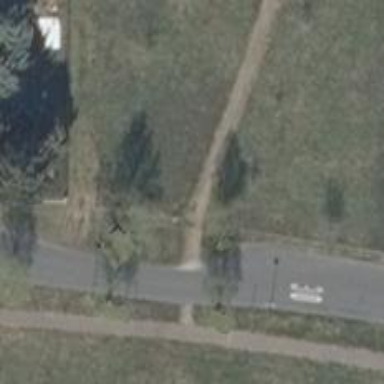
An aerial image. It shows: Path.